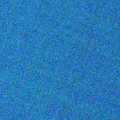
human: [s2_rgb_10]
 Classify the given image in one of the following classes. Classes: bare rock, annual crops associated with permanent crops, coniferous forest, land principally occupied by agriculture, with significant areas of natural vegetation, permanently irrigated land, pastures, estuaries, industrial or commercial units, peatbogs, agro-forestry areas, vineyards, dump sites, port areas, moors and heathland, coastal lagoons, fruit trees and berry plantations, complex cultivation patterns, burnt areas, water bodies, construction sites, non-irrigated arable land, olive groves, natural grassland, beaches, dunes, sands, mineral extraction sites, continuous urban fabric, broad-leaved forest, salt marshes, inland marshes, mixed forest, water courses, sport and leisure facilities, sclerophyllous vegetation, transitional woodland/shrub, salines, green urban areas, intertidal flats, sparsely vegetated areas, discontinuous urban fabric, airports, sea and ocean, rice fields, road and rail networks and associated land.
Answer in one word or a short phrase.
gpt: sea and ocean